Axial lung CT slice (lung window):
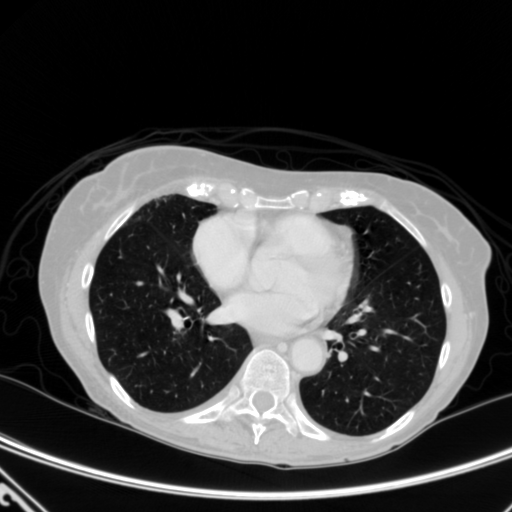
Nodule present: no